Question: I have some strange problem with loading xib file in swift project. It's so frustrating because I already know how to do it in Obj-C. But since swift is swift so you can't do it like you did.. :/
So I have create IconTextFiled.xib and IconTextField.swift. (extends UITextField) In xib I fill field Class in Idenity inspector and in storyboard I do the same for some textFields. So we good to go just add loading from xib to init method? No.
In objc I would do it like this
'''
- (instancetype)initWithCoder:(NSCoder *)coder
{
self = [super initWithCoder:coder];
if (self) {
NSArray *nib = [[NSBundle mainBundle] loadNibNamed:@"IconTextField" owner:self options:nil];
self = [nib objectAtIndex:0];
}
return self;
}
'''
So I thought if I translate to swift it will be good.
'''
required init(coder aDecoder: NSCoder) {
super.init(coder: aDecoder)
let nib:NSArray = NSBundle.mainBundle().loadNibNamed("IconTextField", owner: self, options: nil)
self = nib.objectAtIndex(0)
}
'''
But that doeasn't work. I don't know why but it try to create much more object and crash
Finally I found extension
'''
extension IconTextField {
class func loadFromNibNamed(nibNamed: String, bundle : NSBundle? = nil) -> IconTextField? {
return UINib(
nibName: nibNamed,
bundle: bundle
).instantiateWithOwner(nil, options: nil)[0] as? IconTextField
}
}
'''
So in ViewController it looks like
'''
@IBOutlet var password: IconTextField!
override func viewDidLoad() {
super.viewDidLoad()
password = IconTextField.loadFromNibNamed("IconTextField")
}
'''
And again fail. Could you tell me how you load and use xib files?
## UPDATE
Ok following after Daniel anwser
My current code
'''
class IconTextField: UITextField {
@IBOutlet var icon: UIImageView!
@IBOutlet weak var view: UIView!
required init(coder aDecoder: NSCoder) {
super.init(coder: aDecoder)
NSLog("initWithCoder \(self)")
NSBundle.mainBundle().loadNibNamed("IconTextField", owner: self, options: nil)
self.addSubview(view)
}
}
'''

Those two var are connected to those views
Consoleo output, was a lot bigger and end with 'EXC_BAD_ACCESS'
'''
2014-10-24 10:09:09.984 testproject[20337:<PHONE>] initWithCoder <stensgroup.IconTextField: 0x7be7bfb0;>
2014-10-24 10:09:09.984 testproject[20337:<PHONE>] initWithCoder <stensgroup.IconTextField: 0x7be7ddf0;>
2014-10-24 10:09:09.985 testproject[20337:<PHONE>] initWithCoder <stensgroup.IconTextField: 0x7be7fa20;>
2014-10-24 10:09:09.985 testproject[20337:<PHONE>] initWithCoder <stensgroup.IconTextField: 0x7be814f0;>
2014-10-24 10:09:09.986 testproject[20337:<PHONE>] initWithCoder <stensgroup.IconTextField: 0x7be830c0;>
2014-10-24 10:09:10.083 testproject[20337:<PHONE>] initWithCoder <stensgroup.IconTextField: 0x7d183270;>
2014-10-24 10:09:10.084 testproject[20337:<PHONE>] initWithCoder <stensgroup.IconTextField: 0x7d187cd0;>
2014-10-24 10:09:10.084 testproject[20337:<PHONE>] initWithCoder <stensgroup.IconTextField: 0x7d189960;>
'''
It should be only two initWithCoder. It seams that func loadNibNamed is calling 'initWithCoder'
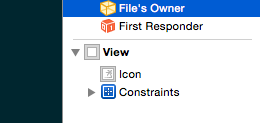
Answer: This works for me:
'''
class IconTextField: UITextField {
@IBOutlet weak var view: UIView!
@IBOutlet weak var test: UIButton!
required init(coder: NSCoder) {
super.init(coder: coder)
NSBundle.mainBundle().loadNibNamed("IconTextField", owner: self, options: nil)
self.addSubview(view)
assert(test != nil, "the button is conected just like it's supposed to be")
}
}
'''
Once 'loadNibNamed:owner:options:' is called the 'view' and 'test' button are connected to the outlets as expected. Adding the nib's view self's subview hierarchy makes the nib's contents visible.